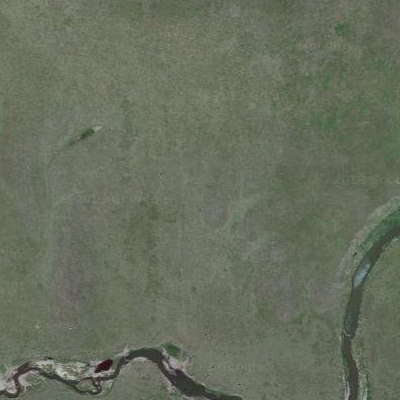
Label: Grass